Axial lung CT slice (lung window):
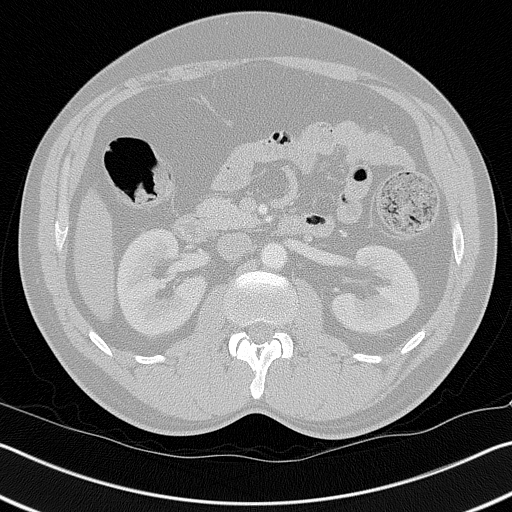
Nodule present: no